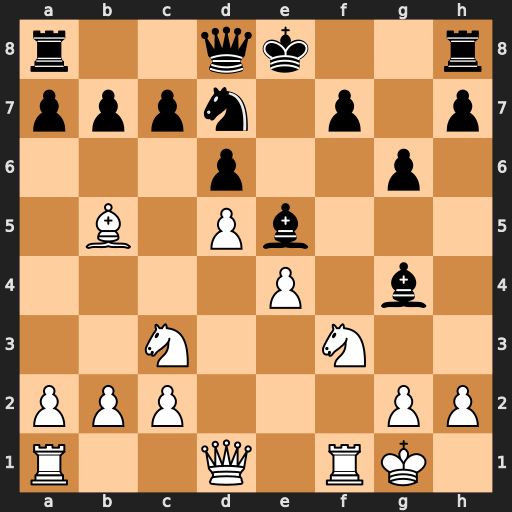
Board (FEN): r2qk2r/pppn1p1p/3p2p1/1B1Pb3/4P1b1/2N2N2/PPP3PP/R2Q1RK1
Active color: w
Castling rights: kq
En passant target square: -
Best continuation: Nxe5 Bxd1 Bxd7+ Qxd7 Nxd7